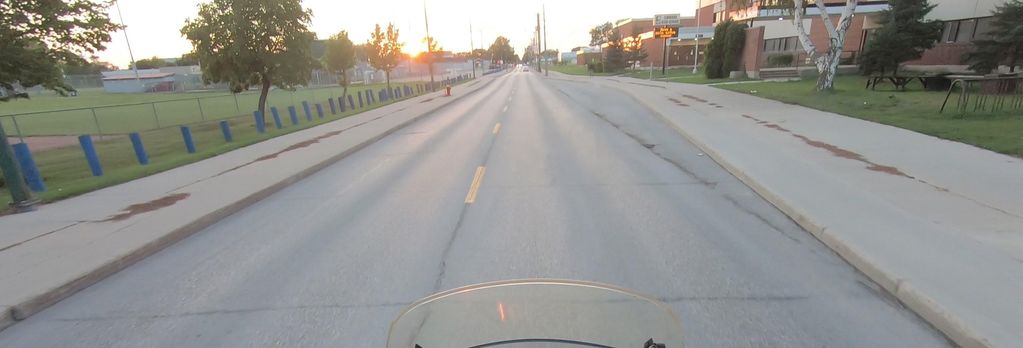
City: winnipeg